Aerial crown-view tile of a tropical tree (Barro Colorado Island, Panama), acquired 20250616:
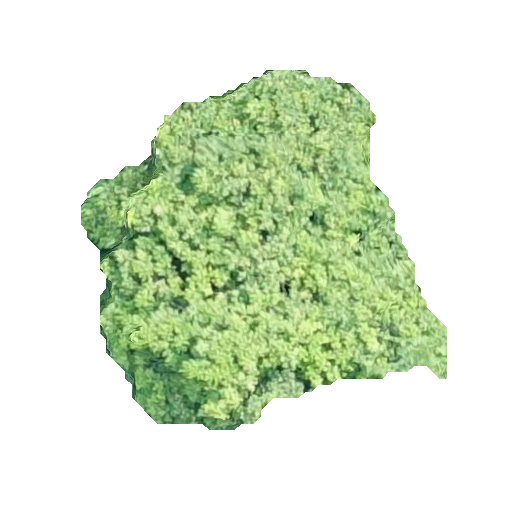
Species: Spondias radlkoferi
GBIF accepted scientific name: Spondias radlkoferi
Crown area: 129.057 m²